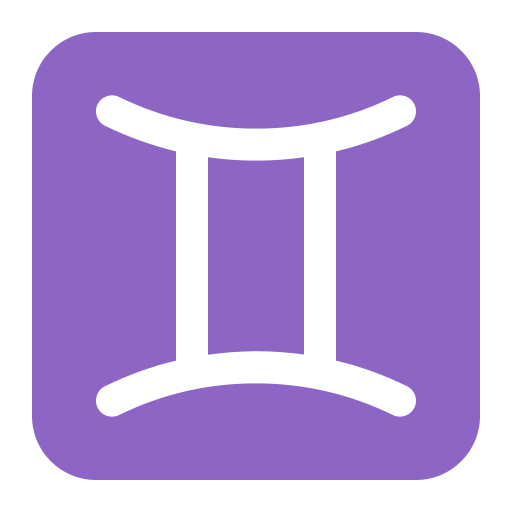
gemini flat